【题型】选择题　【知识点】函数　【难度】easy
下列图形中，可以表示函数（ ）
\vspace{0.5em}
\noindent

A.

\quad

B.

\quad

C.

\quad

D.

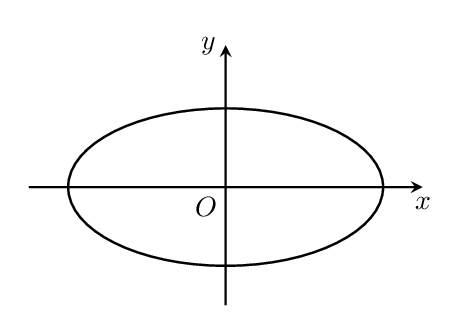
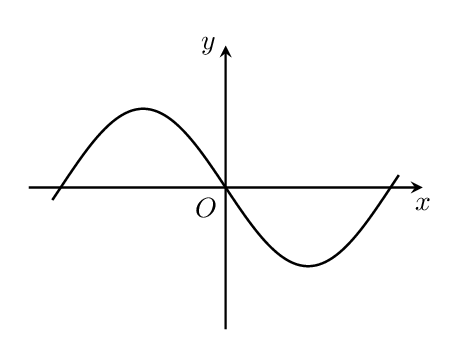
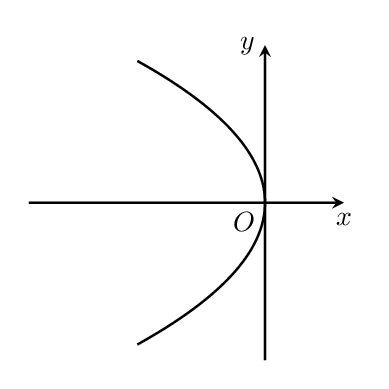
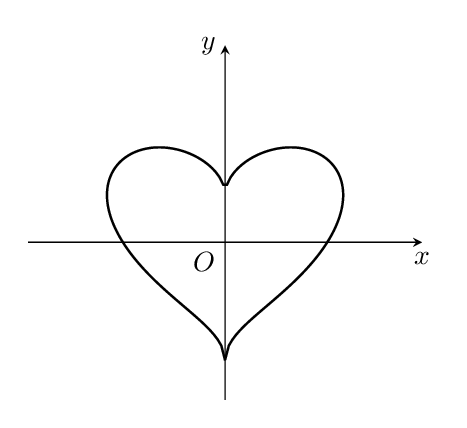
【解答】
\raggedright
\noindent 【答案】B
\noindent 【分析】根据函数的定义判断即可.
\noindent 【详解】作直线$x=t$，$t\in \mathbb{R}$，通过平移直线，只有B选项的图象满足：其图象和直线至多有一个交点，即只有B选项符合题意.
\noindent 故选：B.